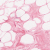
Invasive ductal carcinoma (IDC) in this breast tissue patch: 0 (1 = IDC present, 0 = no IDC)